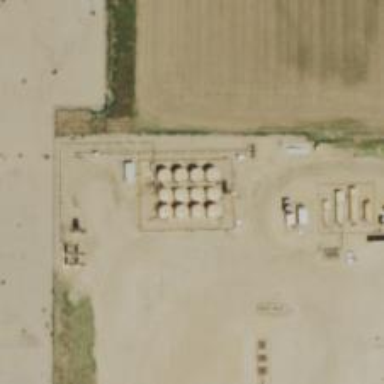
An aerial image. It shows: Storage tank that is man-made.